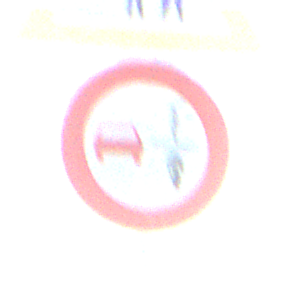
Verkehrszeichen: VerbotUeberholenEinspurigeFahrzeuge
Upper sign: ViehtriebRechts
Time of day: SunriseSunset
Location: Outdoor (Nature)
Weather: Clear
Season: NotSpecified
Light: Natural